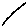
Label: sun